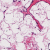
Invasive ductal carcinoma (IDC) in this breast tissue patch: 0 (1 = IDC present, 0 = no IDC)